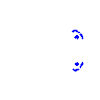
Particle: pion